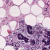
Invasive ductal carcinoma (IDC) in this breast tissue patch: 0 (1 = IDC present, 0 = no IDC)